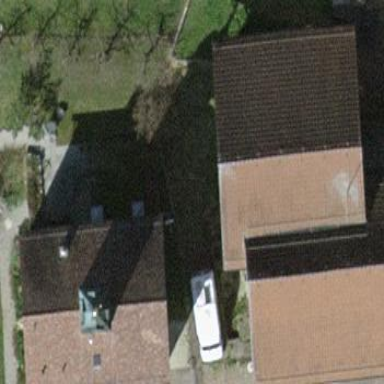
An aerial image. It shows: Gabled roof on building that houses apartments.